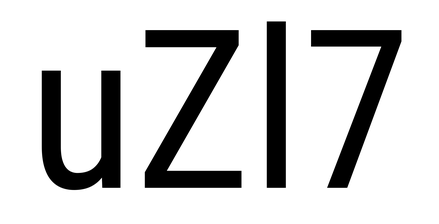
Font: Roboto_Condensed_Regular